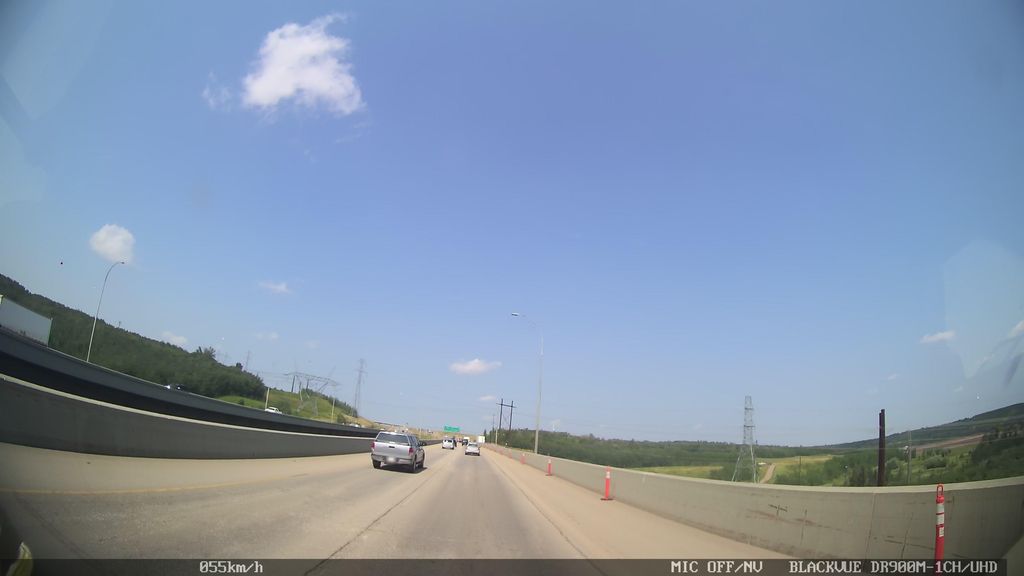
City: edmonton